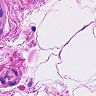
Metastatic tissue present: no